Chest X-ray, PA view. Patient: 35 years old, sex F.
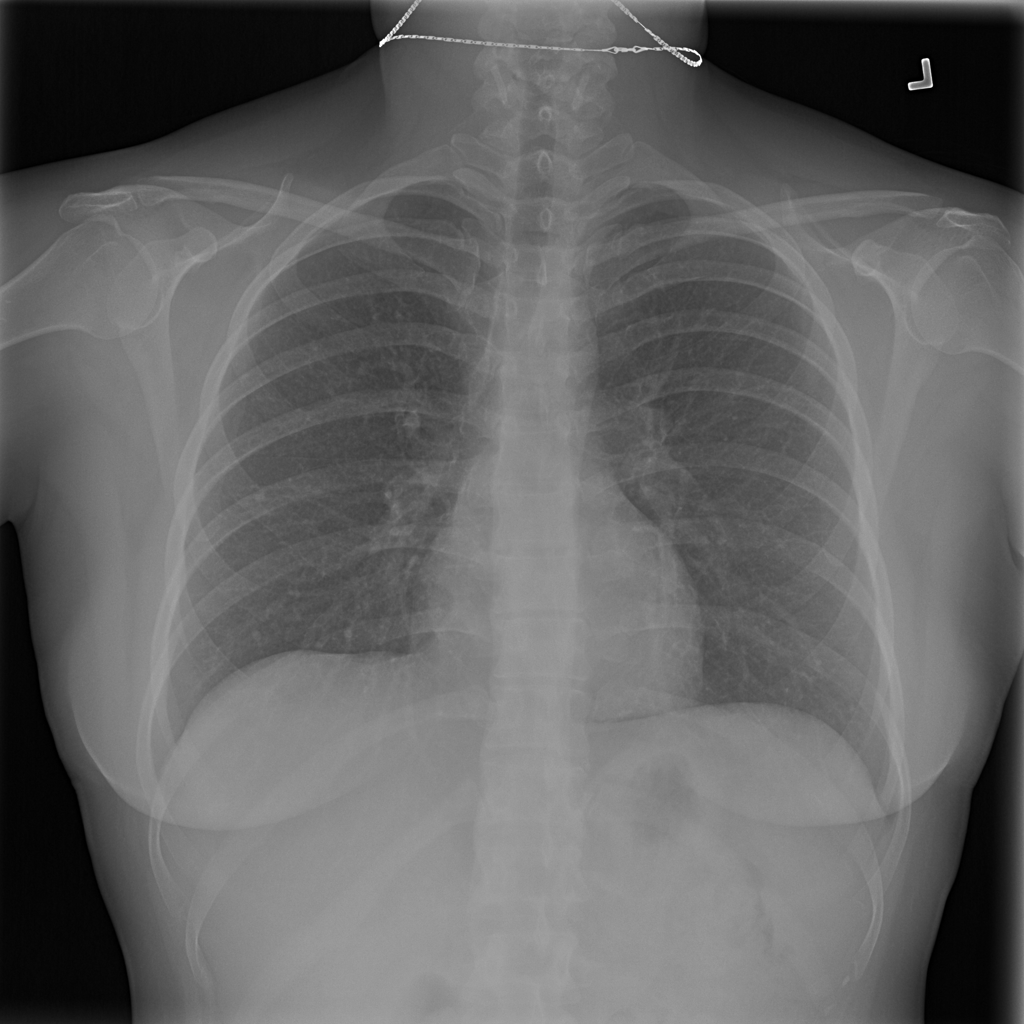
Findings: Nodule